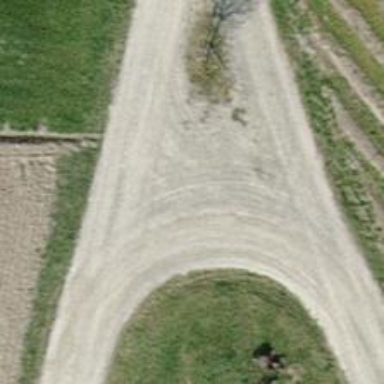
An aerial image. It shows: Service road with compacted surface.